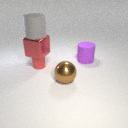
large brown metal sphere in front of small red rubber cylinder